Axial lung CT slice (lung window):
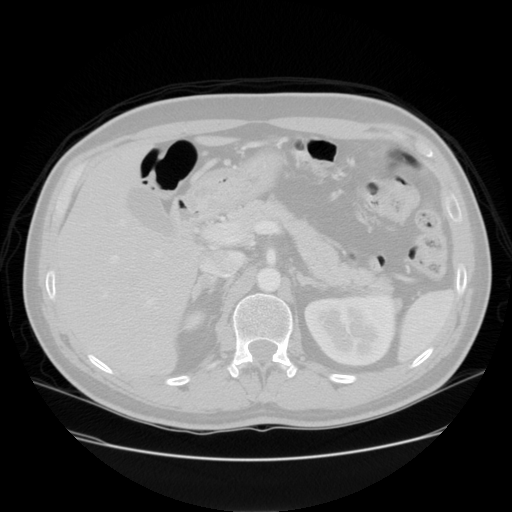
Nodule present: no